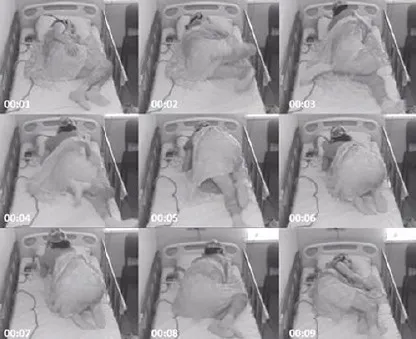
One of 21 focal stereotyped motor seizures captured during overnight video-EEG monitoring. The patient wakes up abruptly and presents with irregular hypermotor activity in all four limbs, which lasts for about 10 seconds.
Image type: radiology (mri)